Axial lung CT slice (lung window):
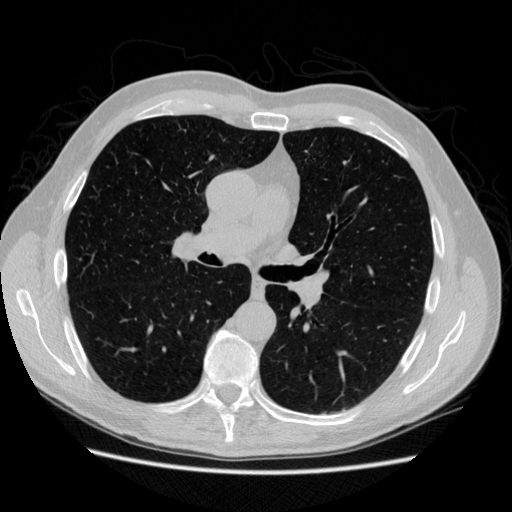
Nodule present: no